Question: I'm working on a problem, wherein a sphere of known radius is dropped vertically and strikes the edge of a cup. I need to figure out the angle of deflection, which will be a function of where along the sphere contact occurs. I.e., if the contact point is dead-center (the pole), the angle of deflection is 0. The further from the pole that contact is made, the larger the deflection angle.
In the formulation of the entire problem (this is just part of it), I'm strictly using the projection onto the x-y plane, so the only information I have is about the projected circles. I know the location of the center of the ball-circle and cup-circle, their radii, and the size of the (downward projected) overlap.
I can compute the angle of deflection, if I only have the length of the chord from the pole to the contact point. How can I get the length of this chord, working from the x-y projection givens? The attached image shows some of how the problem is formulated.

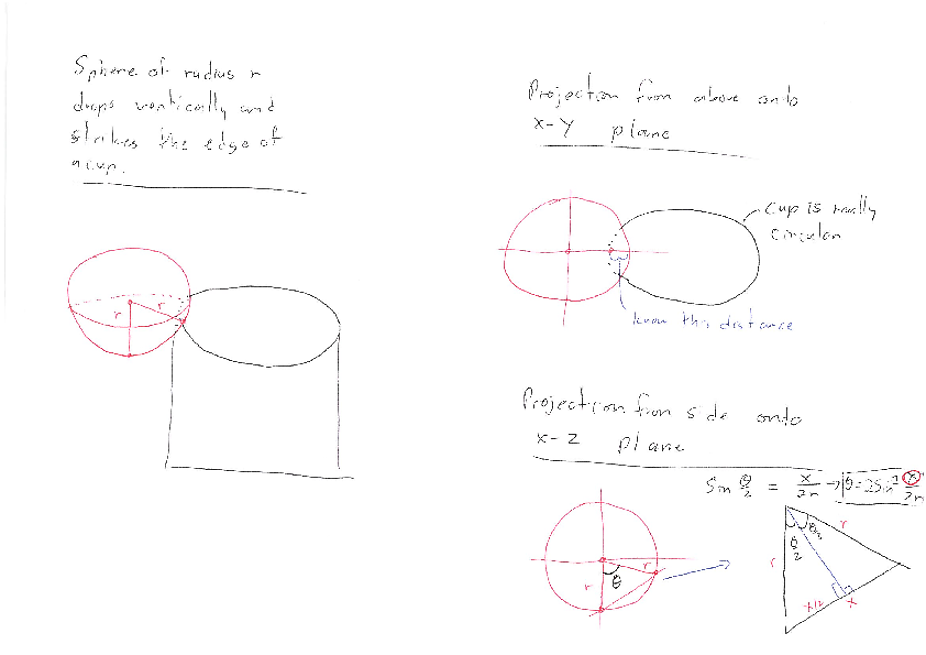
Answer: Answer duplicated from my correct repost on math.stackexchange.com
> Thank you very much to my friend Dr. Andrew McHugh for helping me see the solution. I overlooked that I can compute the angle theta by knowing the horizontal distance (X) from the lip of the cup to the ball's vertical axis. Theta is then the arcsin of the ratio of X to the radius (r). In the x-y plane projection, X is the radius - the line connecting the cusps of the overlapping lenticular area (d). Hence, theta = arcsin((r-d)/r).